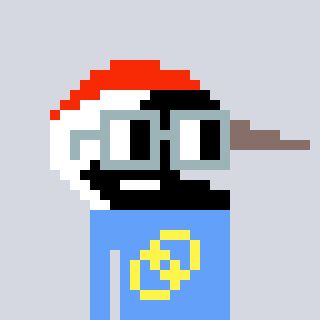
a pixel art character with square dark gray glasses, a crane-shaped head and a blue-colored body on a cool background